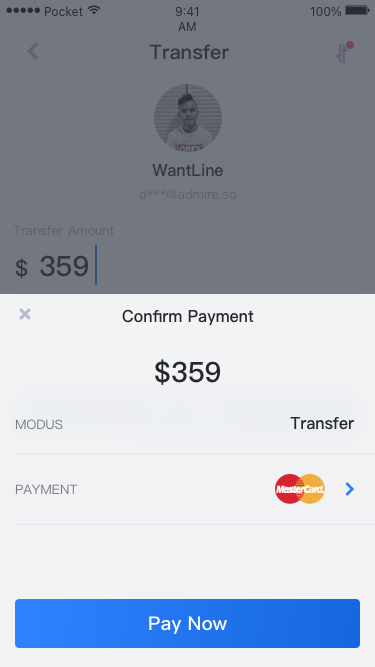
Text in this UI design:
Transfer
WantLine
d***@admire.so
Remark
Last lend you money.
$
359
Transfer Amount
PAY NOW
Pay Now
PAYMENT
MODUS
$359
Confirm Payment
Transfer